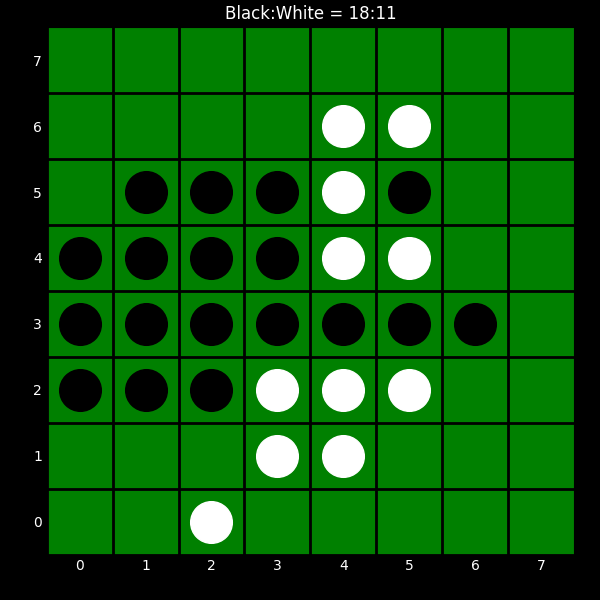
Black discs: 18
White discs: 11